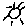
Label: sun